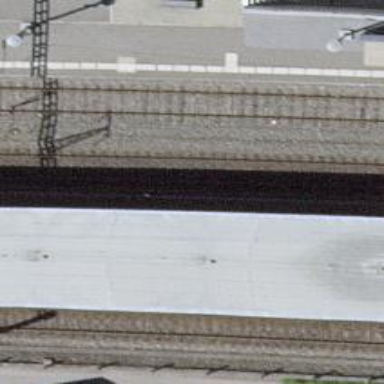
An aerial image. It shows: Stop position for public transport at railway stop.